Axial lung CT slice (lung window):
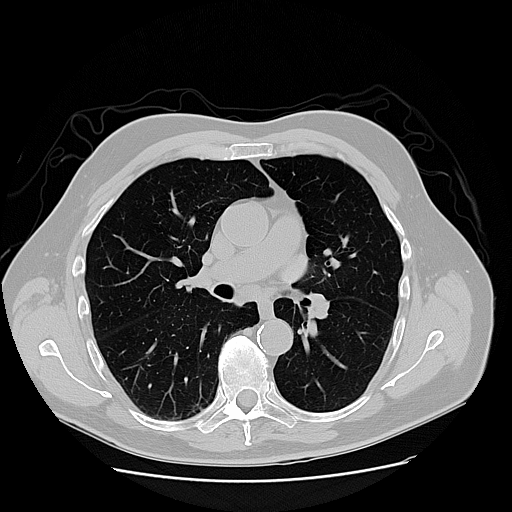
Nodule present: no